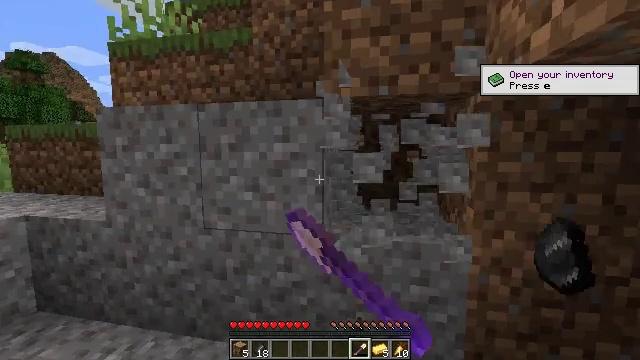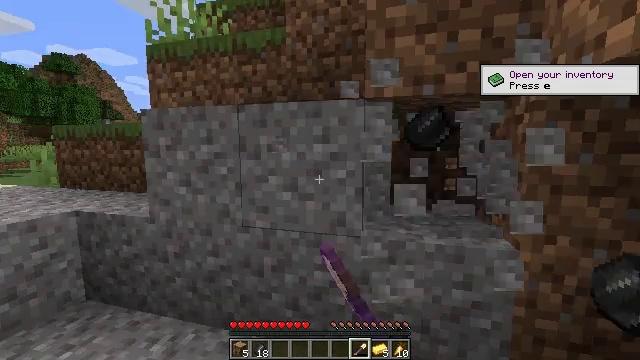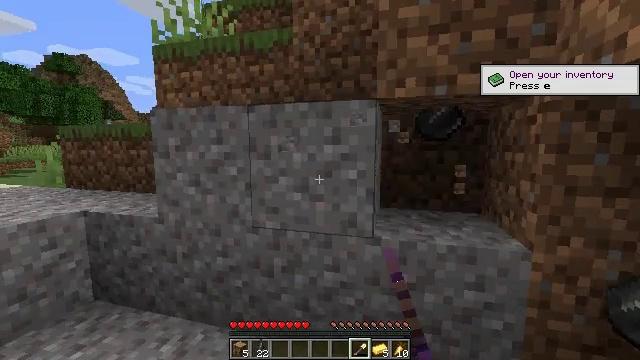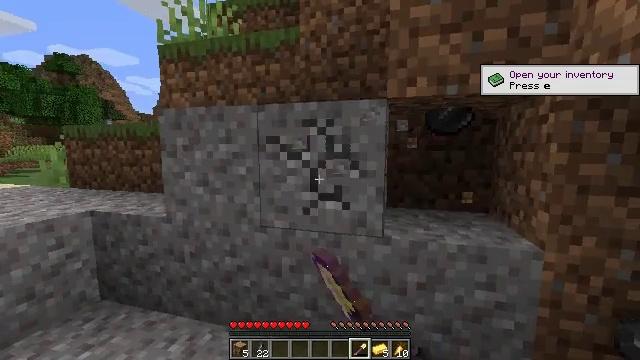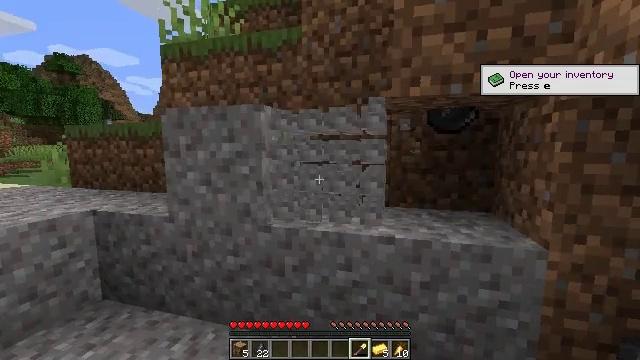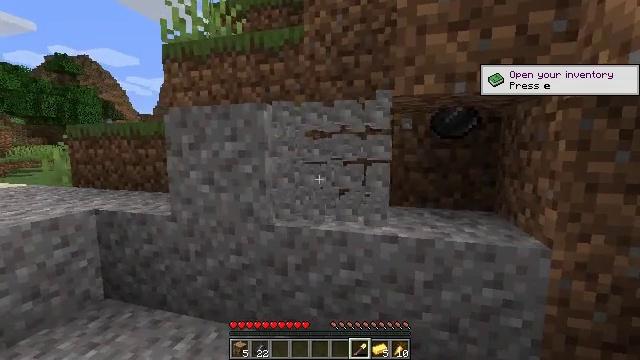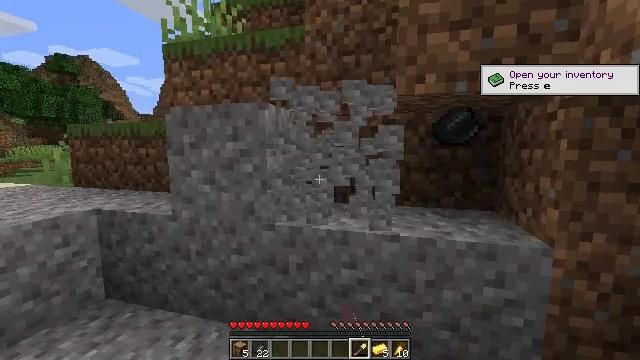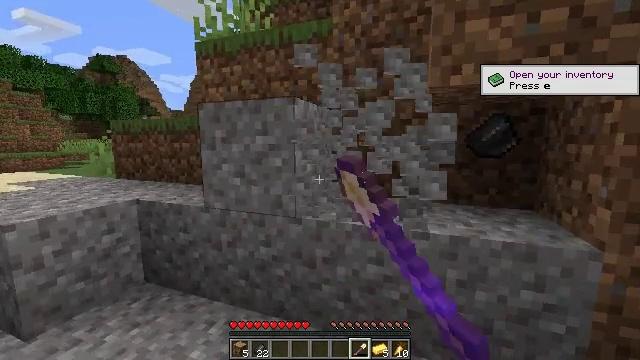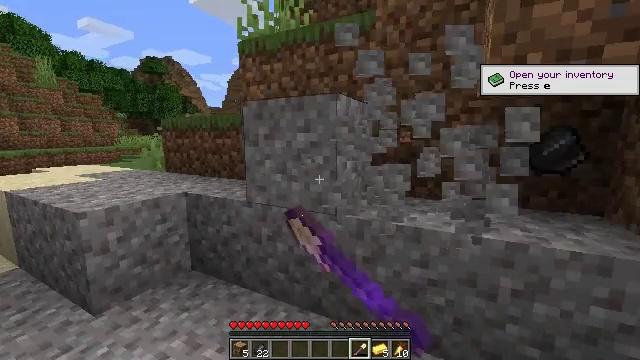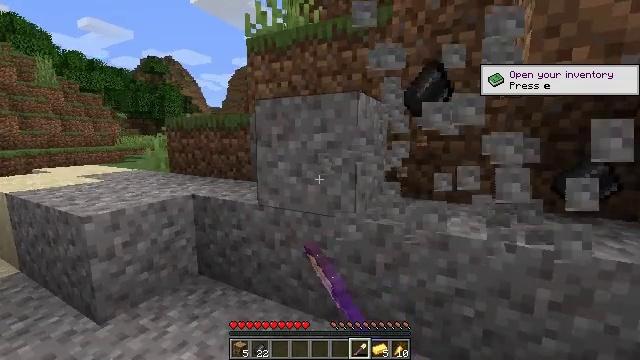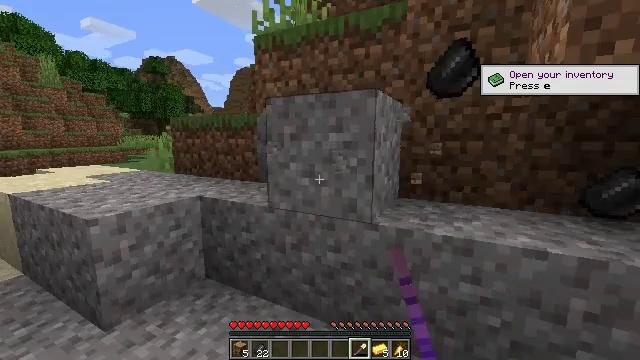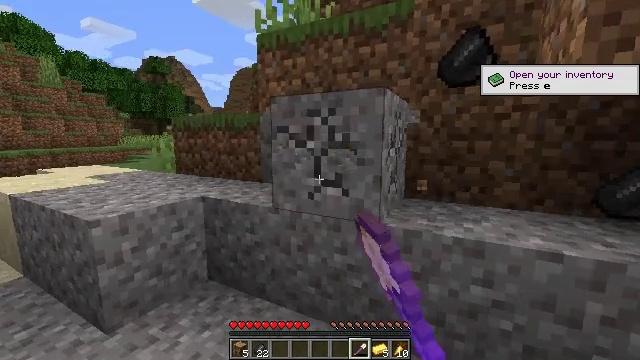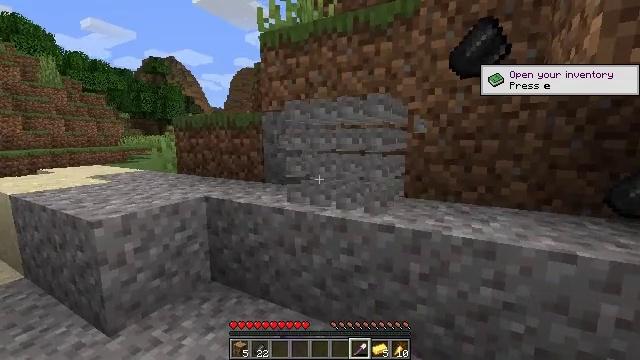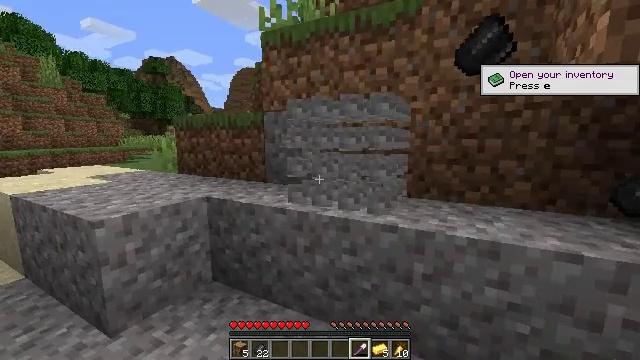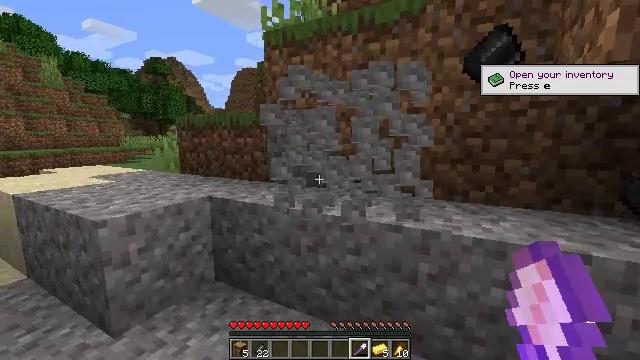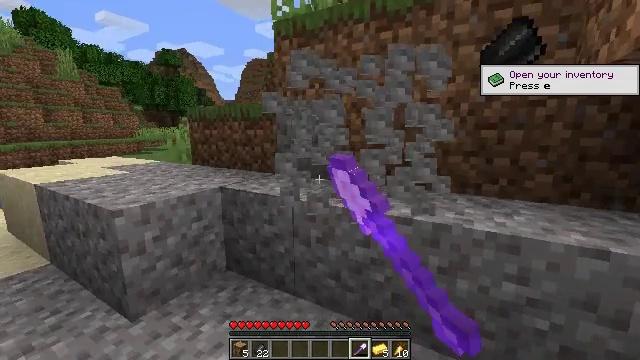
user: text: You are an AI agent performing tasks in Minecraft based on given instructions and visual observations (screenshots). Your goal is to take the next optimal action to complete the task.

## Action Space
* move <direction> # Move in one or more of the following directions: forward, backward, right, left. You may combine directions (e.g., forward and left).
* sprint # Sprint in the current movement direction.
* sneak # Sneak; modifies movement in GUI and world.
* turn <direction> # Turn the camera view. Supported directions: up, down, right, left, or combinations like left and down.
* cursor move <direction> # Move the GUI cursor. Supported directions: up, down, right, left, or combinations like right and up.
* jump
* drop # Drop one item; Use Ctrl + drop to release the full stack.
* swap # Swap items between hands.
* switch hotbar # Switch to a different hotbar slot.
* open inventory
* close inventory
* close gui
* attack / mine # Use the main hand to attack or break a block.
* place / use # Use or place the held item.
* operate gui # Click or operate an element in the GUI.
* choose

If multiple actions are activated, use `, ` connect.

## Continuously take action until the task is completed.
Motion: motion action
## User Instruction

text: Break the gravel block.
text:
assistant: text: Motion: move left, turn left, attack / mine
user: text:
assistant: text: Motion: attack / mine
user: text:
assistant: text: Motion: attack / mine
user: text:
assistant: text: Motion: attack / mine
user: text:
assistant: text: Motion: attack / mine
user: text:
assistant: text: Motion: attack / mine
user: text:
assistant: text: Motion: move left, turn left and down, attack / mine
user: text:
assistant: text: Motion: move forward and move left, turn left, attack / mine
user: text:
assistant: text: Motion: move forward and move left, attack / mine
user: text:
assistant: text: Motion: attack / mine
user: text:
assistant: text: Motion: attack / mine
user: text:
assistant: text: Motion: attack / mine
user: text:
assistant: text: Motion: attack / mine
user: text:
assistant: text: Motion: attack / mine
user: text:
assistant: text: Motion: turn left and down, attack / mine
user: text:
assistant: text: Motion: turn left and down, attack / mine
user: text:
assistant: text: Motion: turn left and down, attack / mine
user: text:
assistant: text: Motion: attack / mine
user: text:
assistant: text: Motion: attack / mine
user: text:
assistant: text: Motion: attack / mine
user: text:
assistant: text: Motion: attack / mine
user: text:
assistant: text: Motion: turn right, attack / mine
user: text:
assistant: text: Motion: turn right and down, attack / mine
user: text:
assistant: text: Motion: turn right and down, attack / mine
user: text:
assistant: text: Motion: attack / mine
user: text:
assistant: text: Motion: attack / mine
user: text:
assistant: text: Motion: attack / mine
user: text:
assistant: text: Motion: attack / mine
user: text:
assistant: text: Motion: attack / mine
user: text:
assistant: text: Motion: turn right, attack / mine